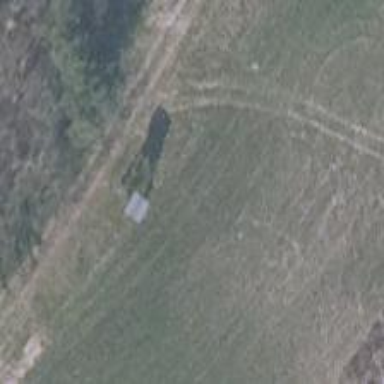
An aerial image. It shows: Hunting stand.